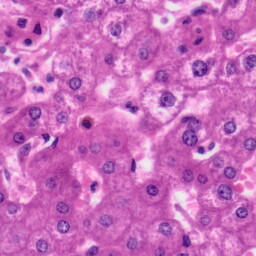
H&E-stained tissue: Liver